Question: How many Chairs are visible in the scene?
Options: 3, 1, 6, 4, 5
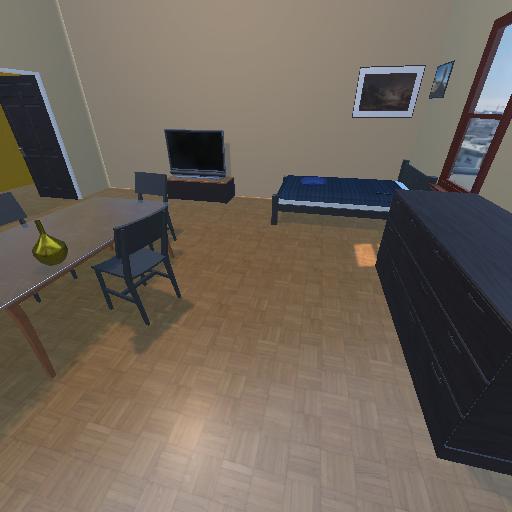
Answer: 3